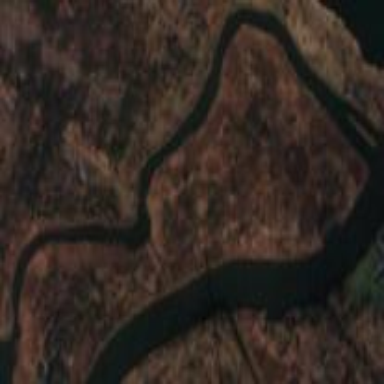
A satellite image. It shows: The outer border of the river.